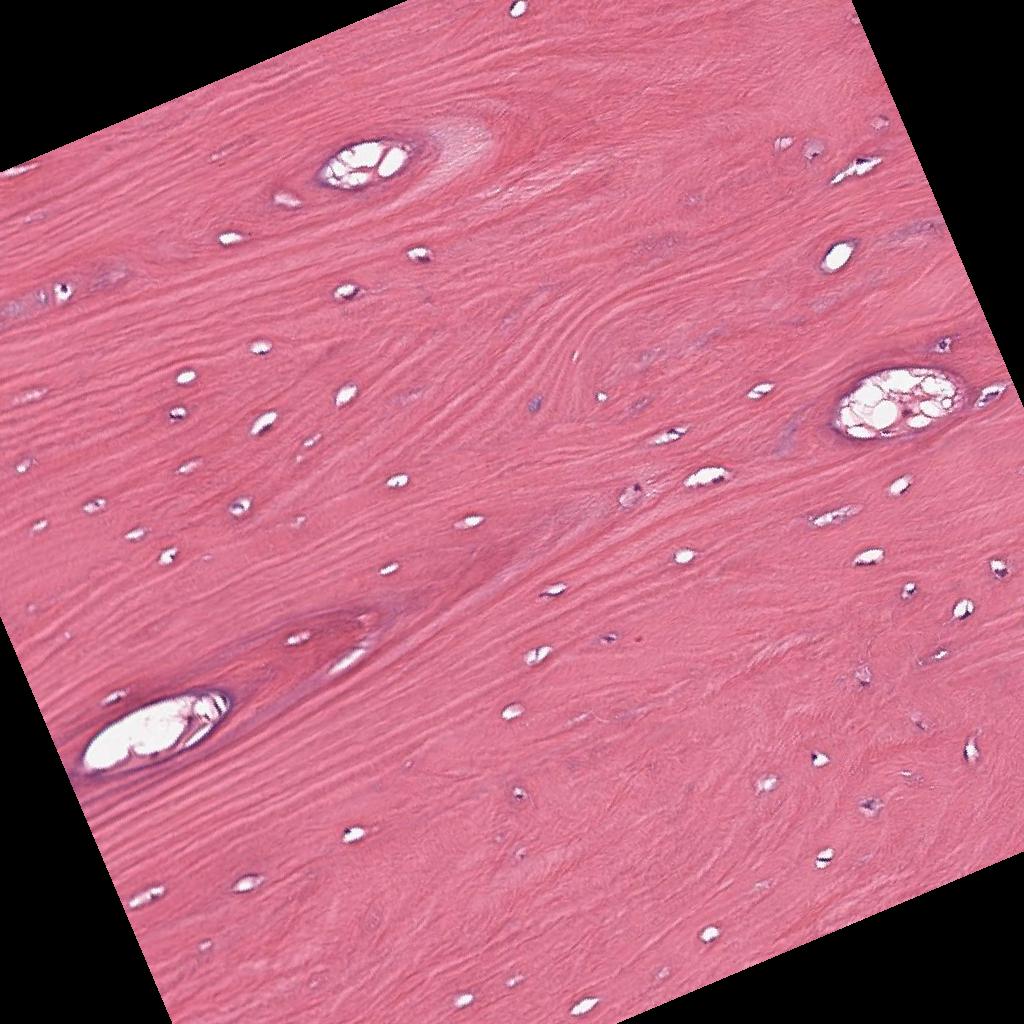
Label: Non-Tumor